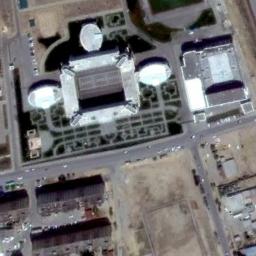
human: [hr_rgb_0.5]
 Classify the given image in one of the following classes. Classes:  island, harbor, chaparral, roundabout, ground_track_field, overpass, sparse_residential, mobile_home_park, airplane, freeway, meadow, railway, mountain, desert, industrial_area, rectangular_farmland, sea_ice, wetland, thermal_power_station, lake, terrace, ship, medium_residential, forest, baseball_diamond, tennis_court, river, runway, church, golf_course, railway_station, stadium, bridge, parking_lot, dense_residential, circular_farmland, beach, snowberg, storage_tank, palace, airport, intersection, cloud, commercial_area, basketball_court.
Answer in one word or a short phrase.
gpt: stadium